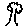
Label: tree